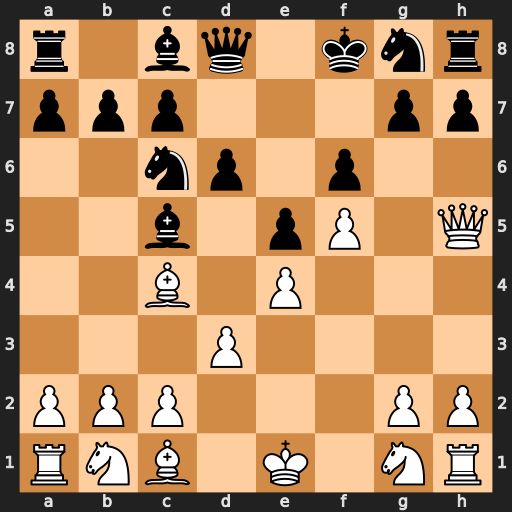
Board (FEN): r1bq1knr/ppp3pp/2np1p2/2b1pP1Q/2B1P3/3P4/PPP3PP/RNB1K1NR
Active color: w
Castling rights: KQ
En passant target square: -
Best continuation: Qf7#